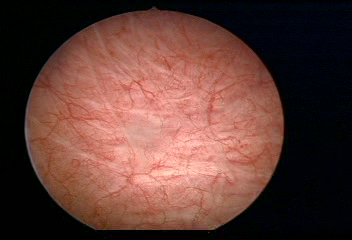
Modality: WLC
Class: Normal mucosa
Bladder cancer association: No